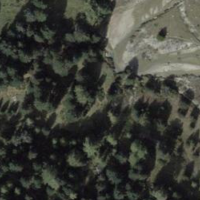
EUNIS habitat code: 43
Species observed at this site:
Arnica montana
Lasiocampa quercus
Nucifraga caryocatactes